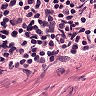
Metastatic tissue present: no